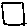
Label: square